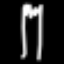
Label: fork